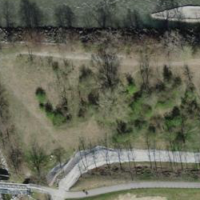
EUNIS habitat code: 24
Species observed at this site:
Leptinotarsa decemlineata
Celastrina argiolus